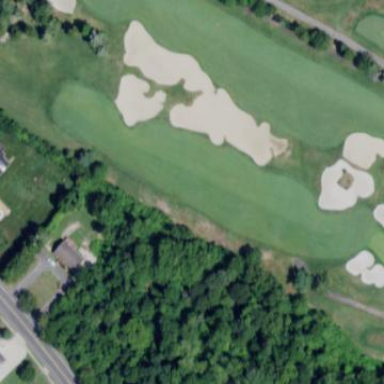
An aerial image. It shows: Sand bunker on golf course.